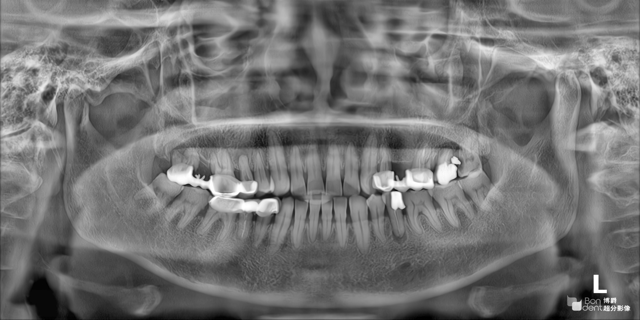
adult